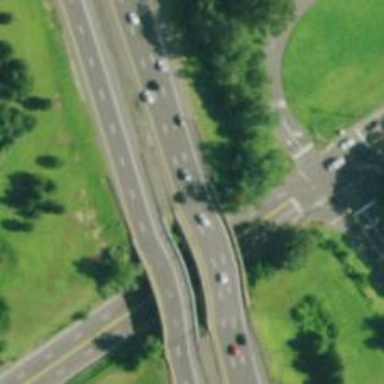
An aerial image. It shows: Bridge on urban freeway/expressway motorway.